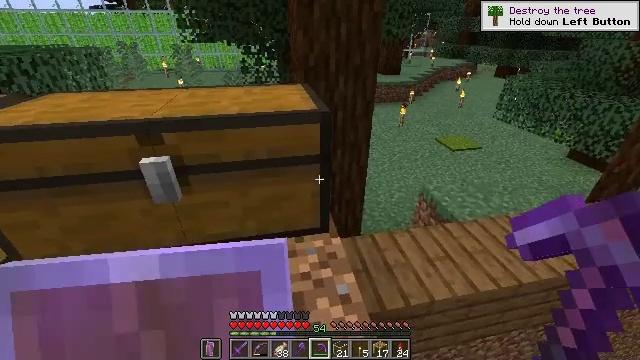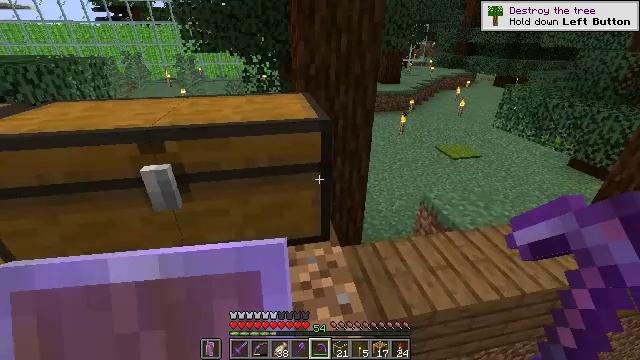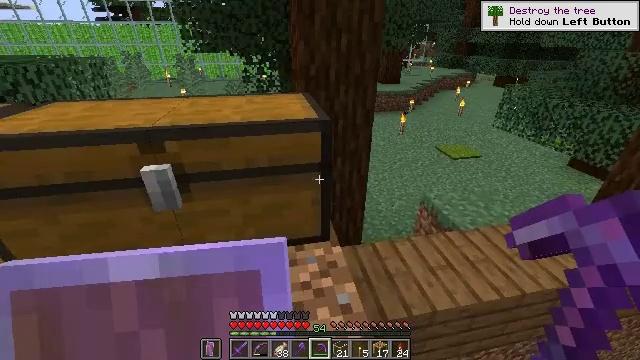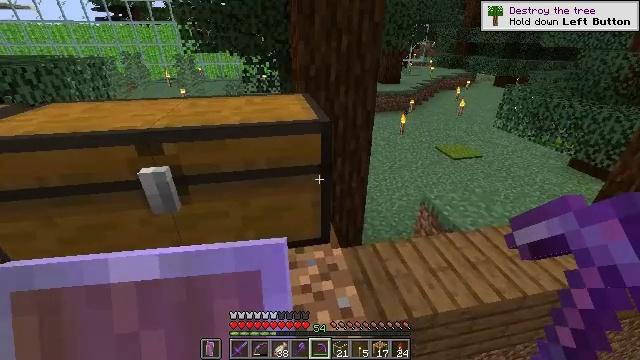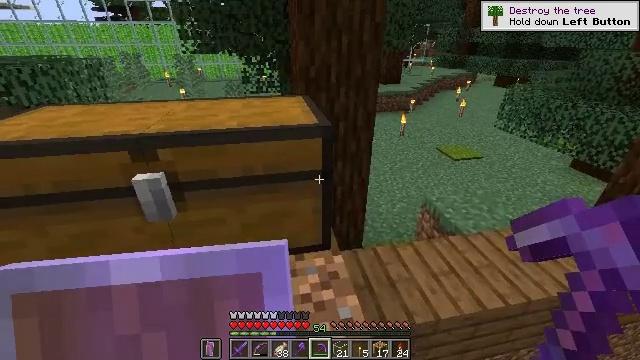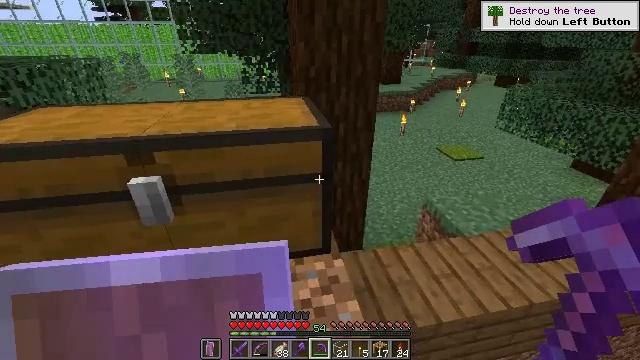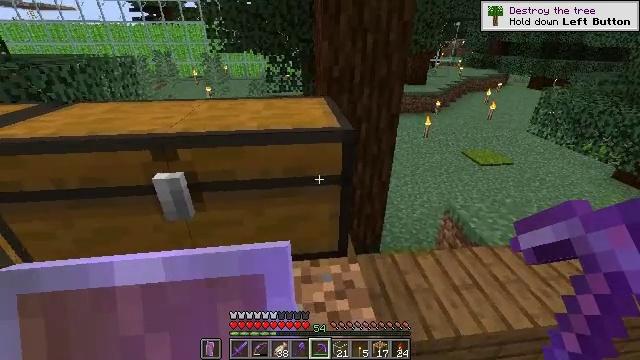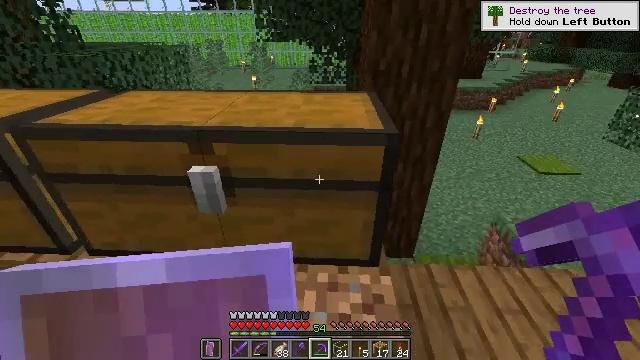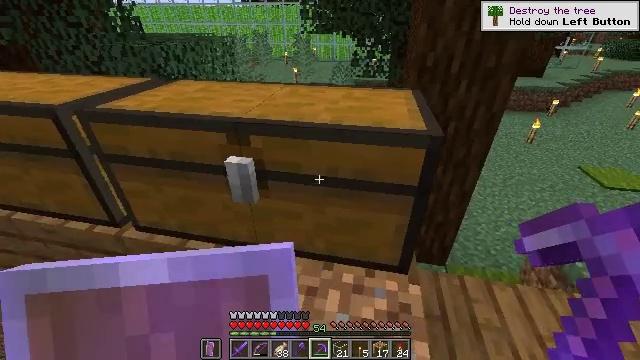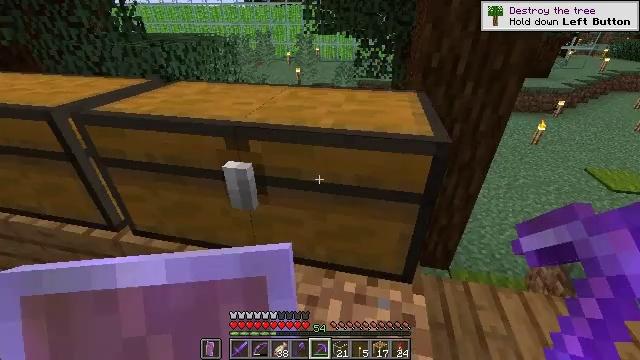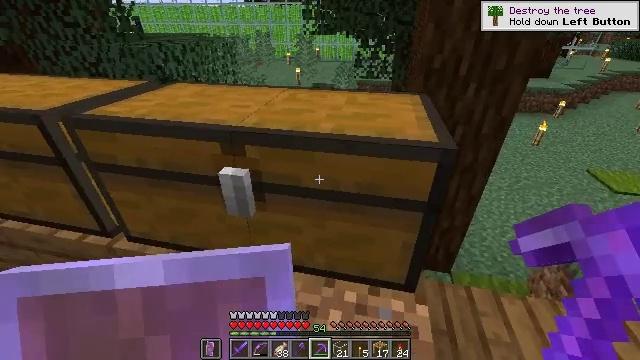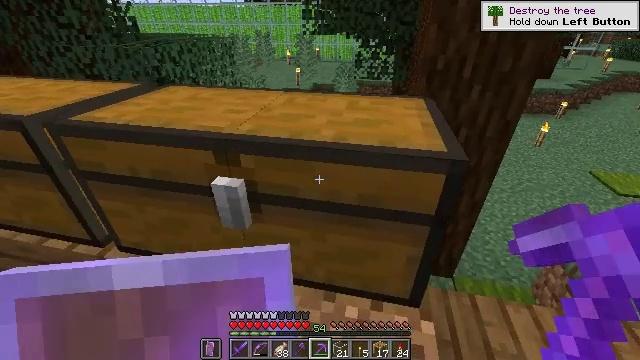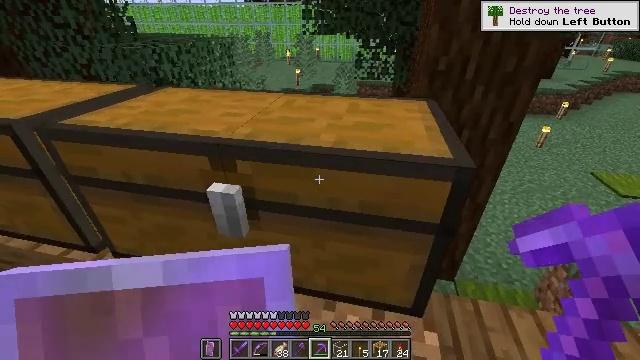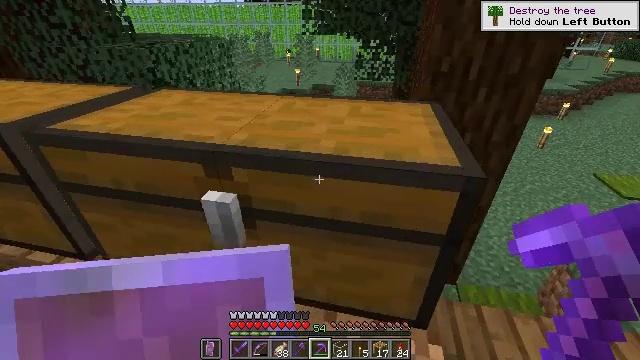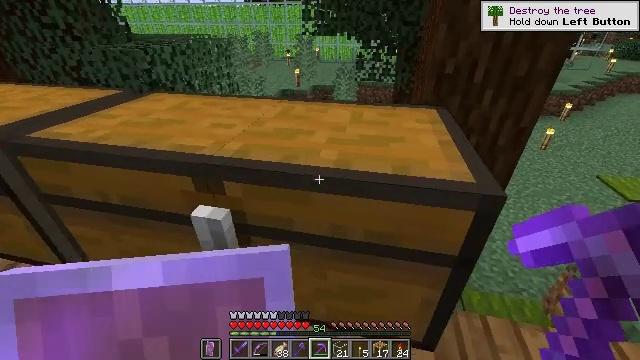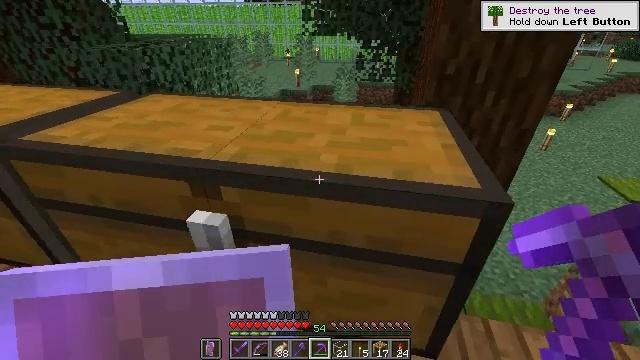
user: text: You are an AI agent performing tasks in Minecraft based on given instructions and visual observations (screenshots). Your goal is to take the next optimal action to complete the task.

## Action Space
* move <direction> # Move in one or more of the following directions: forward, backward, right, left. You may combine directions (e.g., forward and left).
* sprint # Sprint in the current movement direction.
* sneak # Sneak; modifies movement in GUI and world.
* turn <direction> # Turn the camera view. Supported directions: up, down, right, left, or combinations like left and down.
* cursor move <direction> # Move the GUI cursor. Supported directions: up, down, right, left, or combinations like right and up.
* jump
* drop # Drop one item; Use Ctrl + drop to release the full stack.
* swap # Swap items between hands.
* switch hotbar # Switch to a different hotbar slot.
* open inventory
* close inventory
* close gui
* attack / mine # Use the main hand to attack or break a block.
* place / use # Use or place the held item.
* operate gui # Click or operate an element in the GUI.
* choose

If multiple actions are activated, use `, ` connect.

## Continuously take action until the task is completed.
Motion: motion action
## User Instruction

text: Collect dirt by holding left button.
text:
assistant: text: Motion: sneak, turn up
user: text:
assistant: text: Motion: sneak
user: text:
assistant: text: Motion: move forward, sneak
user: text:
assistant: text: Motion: move forward, sneak
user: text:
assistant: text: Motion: move forward, sneak
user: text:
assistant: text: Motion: move forward, sneak, turn left
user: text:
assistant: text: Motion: move forward, sneak, turn left and down
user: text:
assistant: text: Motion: move forward, sneak, turn left and down
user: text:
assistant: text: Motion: move forward, sneak
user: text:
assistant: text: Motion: move forward, sneak
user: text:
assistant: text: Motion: move forward, sneak
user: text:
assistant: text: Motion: move forward, sneak
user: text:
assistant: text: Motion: move forward, sneak
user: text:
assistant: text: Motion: move forward, sneak
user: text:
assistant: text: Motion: move forward, sneak
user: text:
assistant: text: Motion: move forward, sneak
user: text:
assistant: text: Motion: move forward, sneak
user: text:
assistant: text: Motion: move forward, sneak
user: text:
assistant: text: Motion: move forward, sneak
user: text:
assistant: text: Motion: move forward, sneak
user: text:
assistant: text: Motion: move forward, sneak, jump
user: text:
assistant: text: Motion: move forward, jump
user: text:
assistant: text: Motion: move forward, jump
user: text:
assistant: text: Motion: move forward, jump
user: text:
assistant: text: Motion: move forward, jump
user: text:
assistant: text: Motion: move forward
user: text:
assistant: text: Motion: move forward
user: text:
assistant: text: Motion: move forward
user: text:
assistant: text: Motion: move forward
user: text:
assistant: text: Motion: move forward